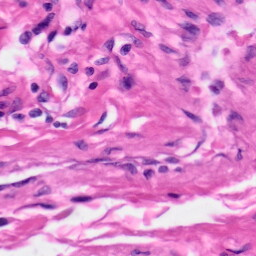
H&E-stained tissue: Skin